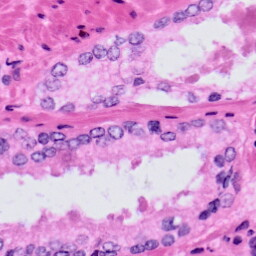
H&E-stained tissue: Prostate